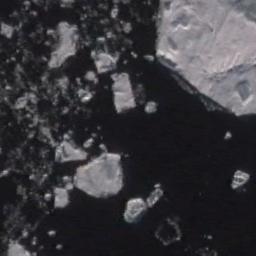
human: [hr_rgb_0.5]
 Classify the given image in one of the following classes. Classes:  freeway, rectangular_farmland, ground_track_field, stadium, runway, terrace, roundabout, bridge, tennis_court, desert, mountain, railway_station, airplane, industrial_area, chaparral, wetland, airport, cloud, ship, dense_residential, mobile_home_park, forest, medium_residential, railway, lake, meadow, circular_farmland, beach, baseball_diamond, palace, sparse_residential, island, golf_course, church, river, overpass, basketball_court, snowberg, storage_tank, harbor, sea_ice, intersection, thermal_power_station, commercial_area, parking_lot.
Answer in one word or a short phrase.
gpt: sea_ice